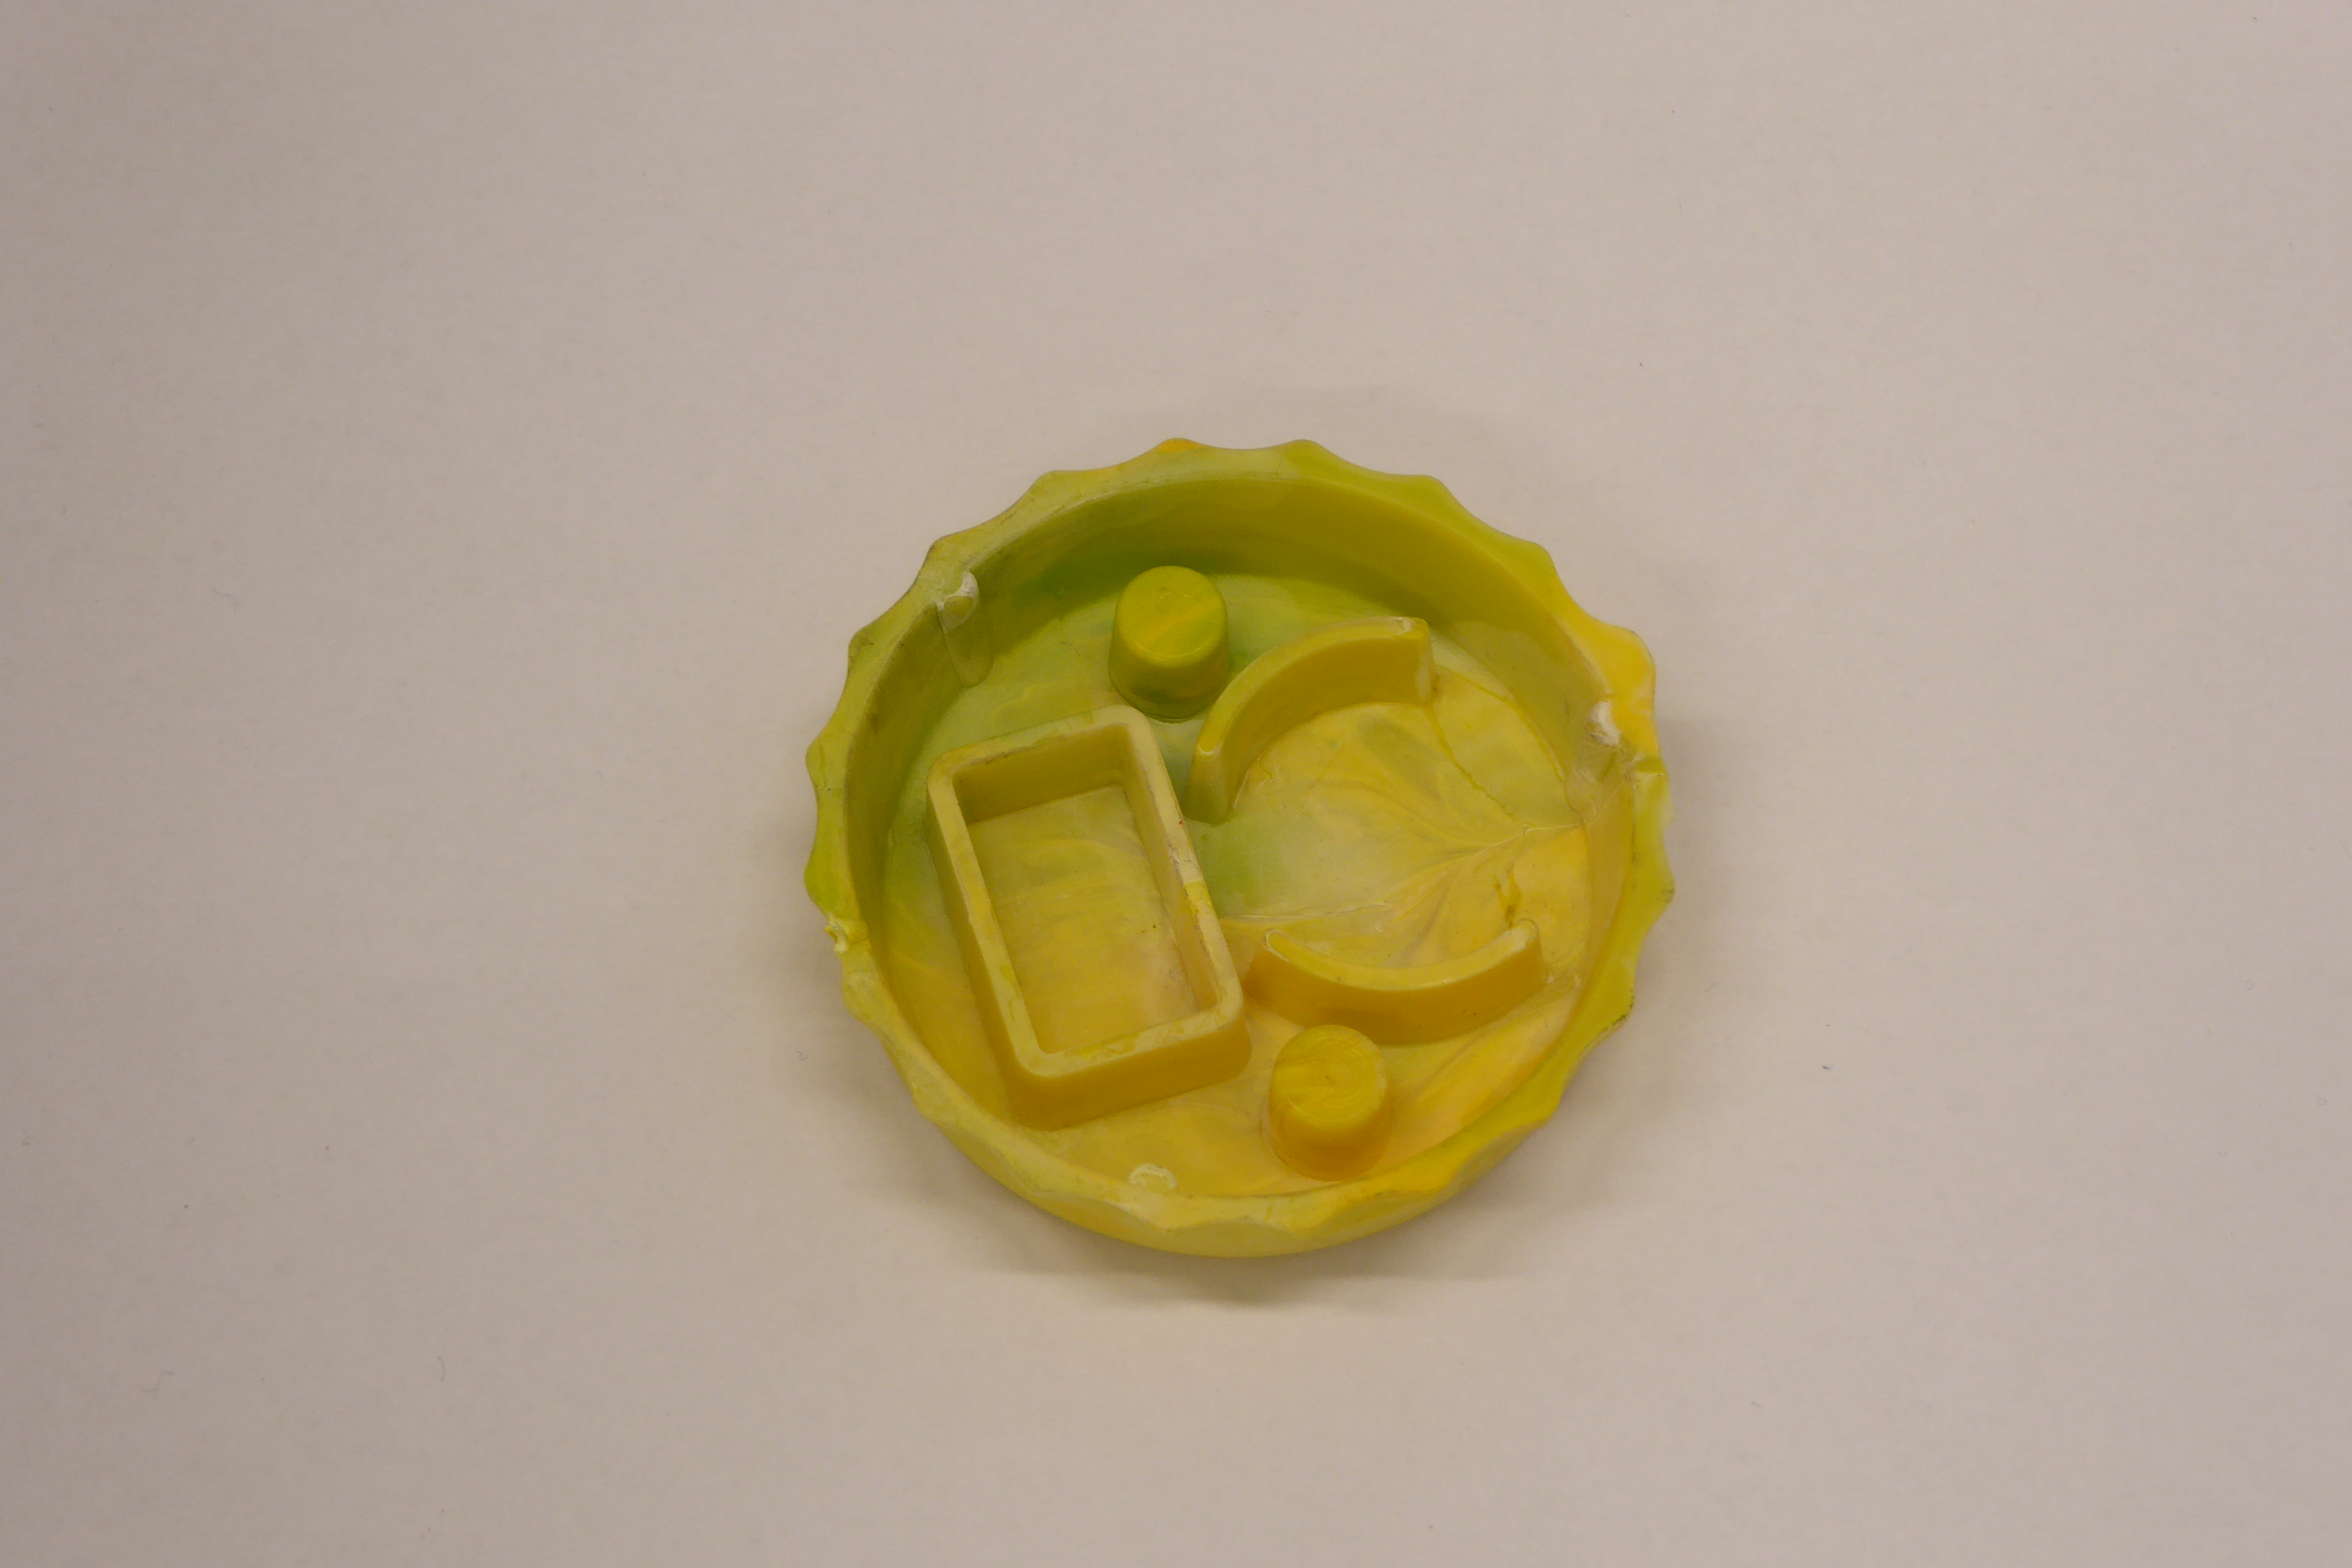
Label: Bottle Opener - Cover